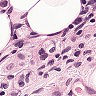
Metastatic tissue present: yes